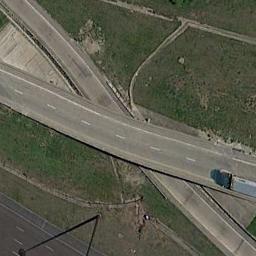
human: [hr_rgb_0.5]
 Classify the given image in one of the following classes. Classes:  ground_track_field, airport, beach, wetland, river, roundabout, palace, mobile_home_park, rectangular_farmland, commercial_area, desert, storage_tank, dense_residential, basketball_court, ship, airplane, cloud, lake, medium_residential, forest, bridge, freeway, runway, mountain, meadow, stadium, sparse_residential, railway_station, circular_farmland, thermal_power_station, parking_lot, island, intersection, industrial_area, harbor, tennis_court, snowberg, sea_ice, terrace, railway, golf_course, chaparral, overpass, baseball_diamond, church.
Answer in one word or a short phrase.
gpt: overpass